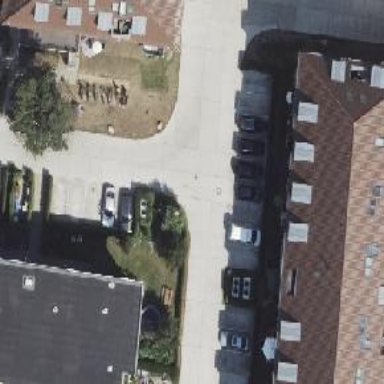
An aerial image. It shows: Living street paved with concrete.